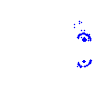
Particle: kaon